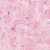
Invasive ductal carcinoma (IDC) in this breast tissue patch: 0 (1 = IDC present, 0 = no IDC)